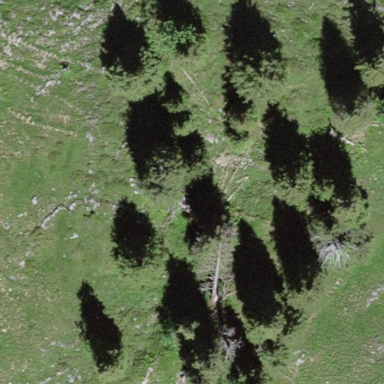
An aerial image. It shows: Forest area.